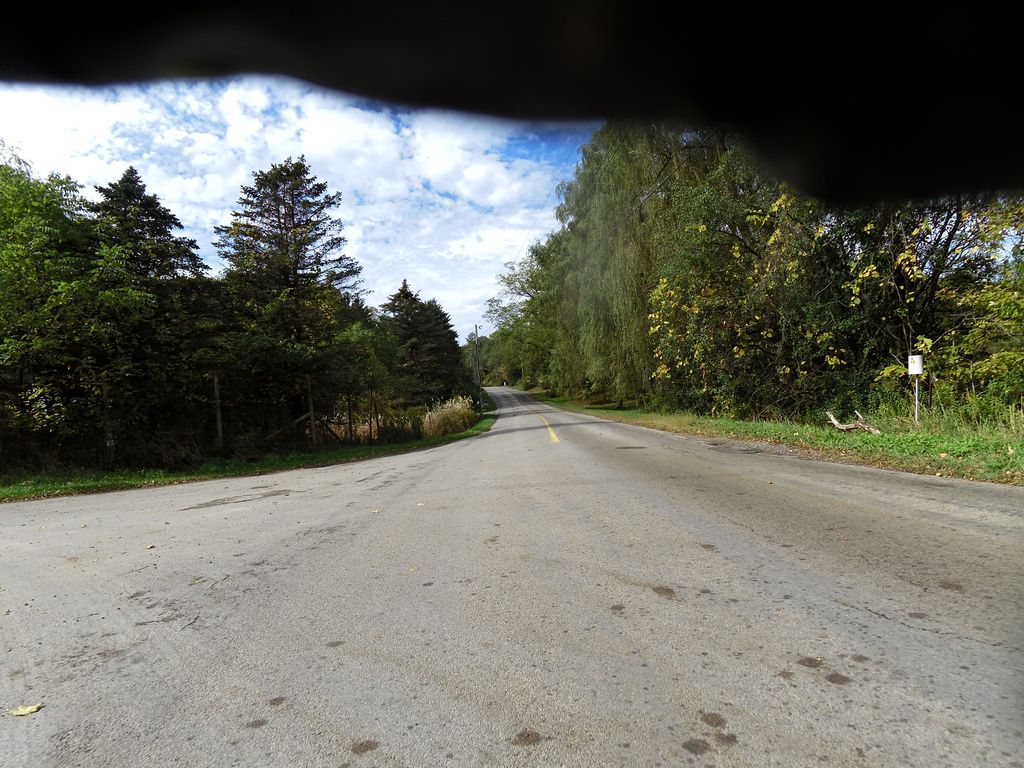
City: hamilton